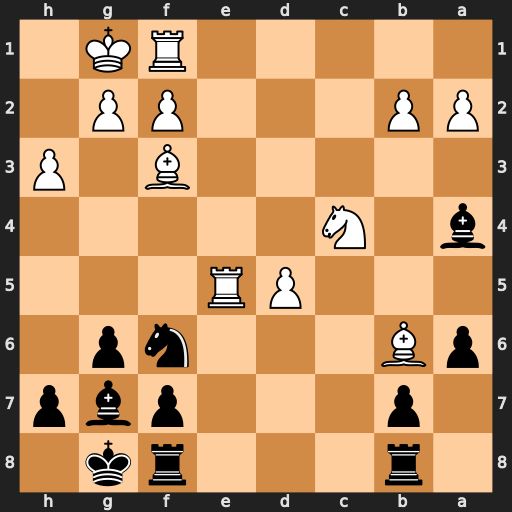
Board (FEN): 1r3rk1/1p3pbp/pB3np1/3PR3/b1N5/5B1P/PP3PP1/5RK1
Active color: b
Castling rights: -
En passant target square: -
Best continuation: Bb5 Re7 Bxc4